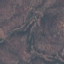
Land use / land cover class: HerbaceousVegetation